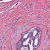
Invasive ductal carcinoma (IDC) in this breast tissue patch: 1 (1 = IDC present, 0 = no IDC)